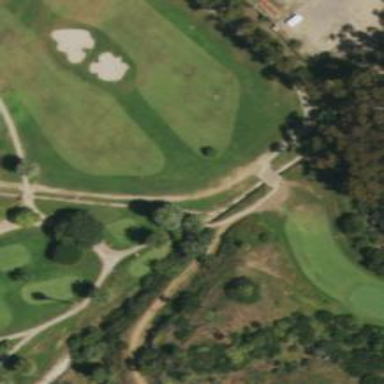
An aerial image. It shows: Service road used as golf cart path.